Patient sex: M
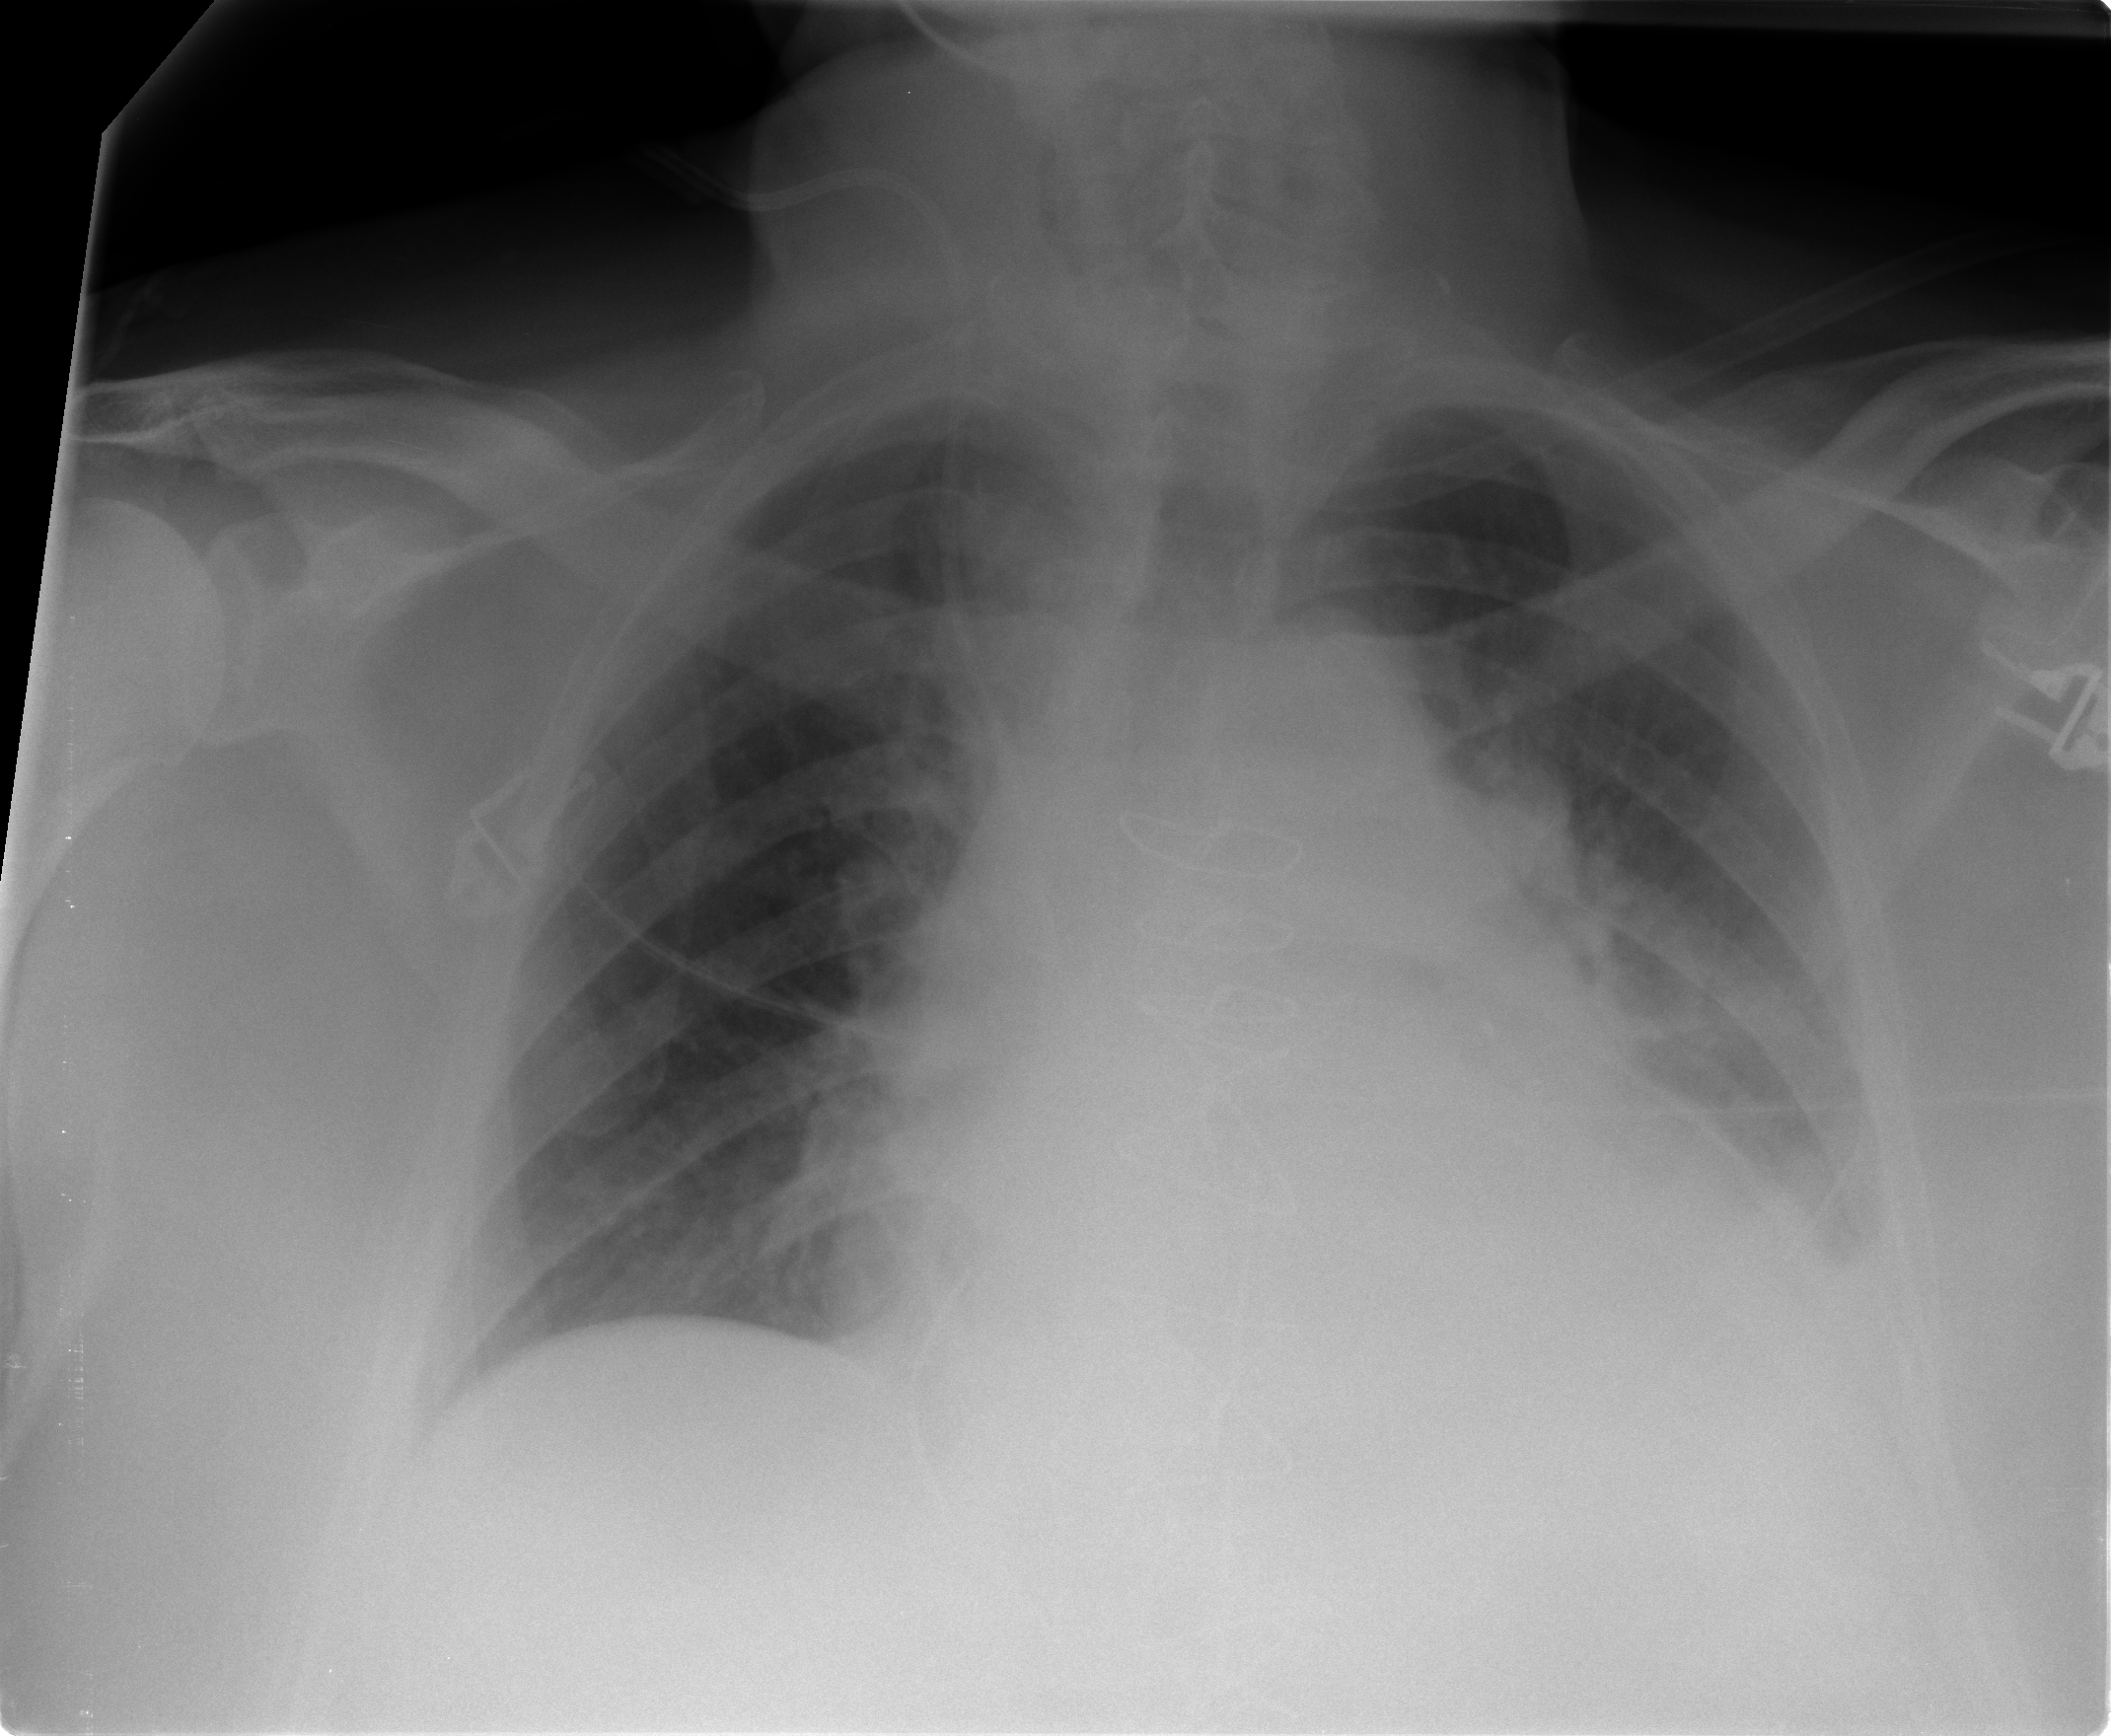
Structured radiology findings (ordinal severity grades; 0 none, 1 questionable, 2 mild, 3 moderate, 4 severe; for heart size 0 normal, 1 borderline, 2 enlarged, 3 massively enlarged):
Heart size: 2
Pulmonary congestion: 2
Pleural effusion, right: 0
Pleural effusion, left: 2
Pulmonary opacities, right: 0
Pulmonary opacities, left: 0
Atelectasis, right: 0
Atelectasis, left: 2